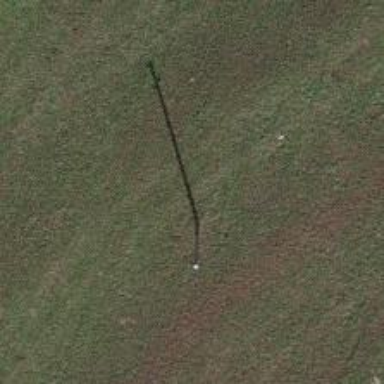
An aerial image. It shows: Power pole.